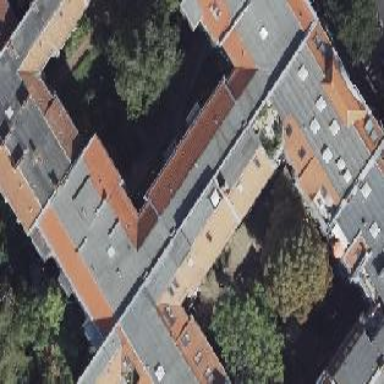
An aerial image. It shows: Unique quadruple saltbox-shaped roof outlines building with multiple apartments.